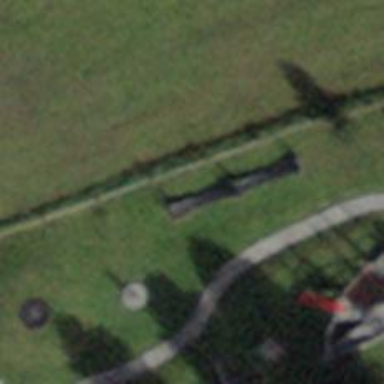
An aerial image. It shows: Playground area for leisure land.